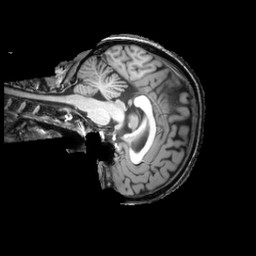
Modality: T1w
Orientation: sagittal
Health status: healthy